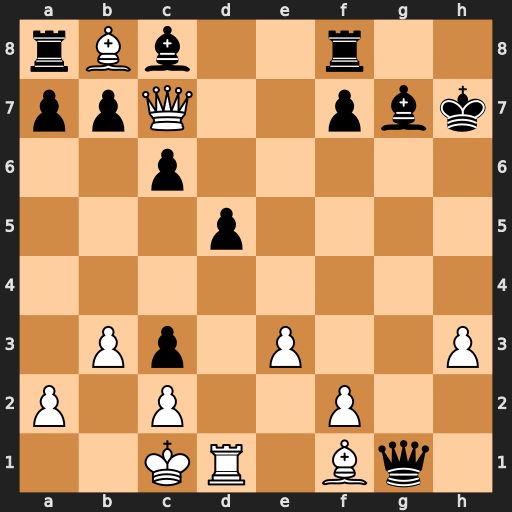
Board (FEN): rBb2r2/ppQ2pbk/2p5/3p4/8/1Pp1P2P/P1P2P2/2KR1Bq1
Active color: w
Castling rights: -
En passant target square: -
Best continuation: Bd3+ Qg6 Bxg6+